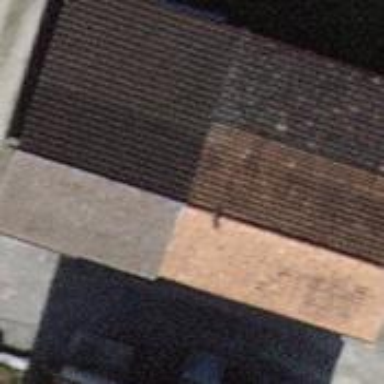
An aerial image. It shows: Shed.